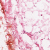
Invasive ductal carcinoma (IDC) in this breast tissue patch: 0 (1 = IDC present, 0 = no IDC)